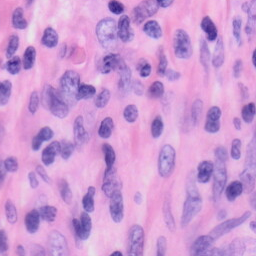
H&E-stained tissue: Skin